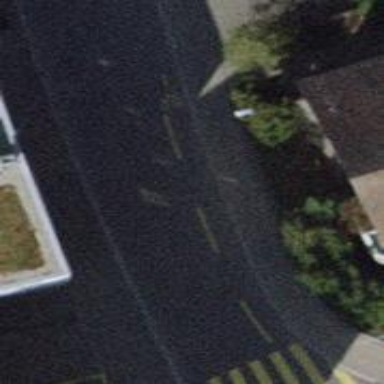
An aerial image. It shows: Residential road with asphalt surface. There is separate sidewalk on the left and designated cycle lane.